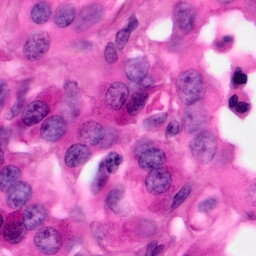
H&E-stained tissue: Pancreatic